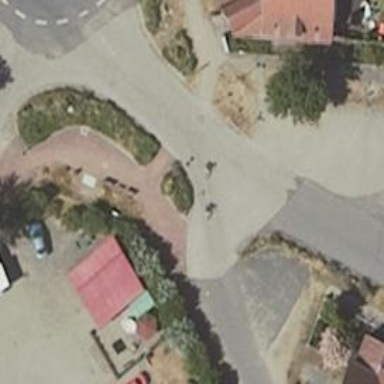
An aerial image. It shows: Residential road.